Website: lowes
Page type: cart
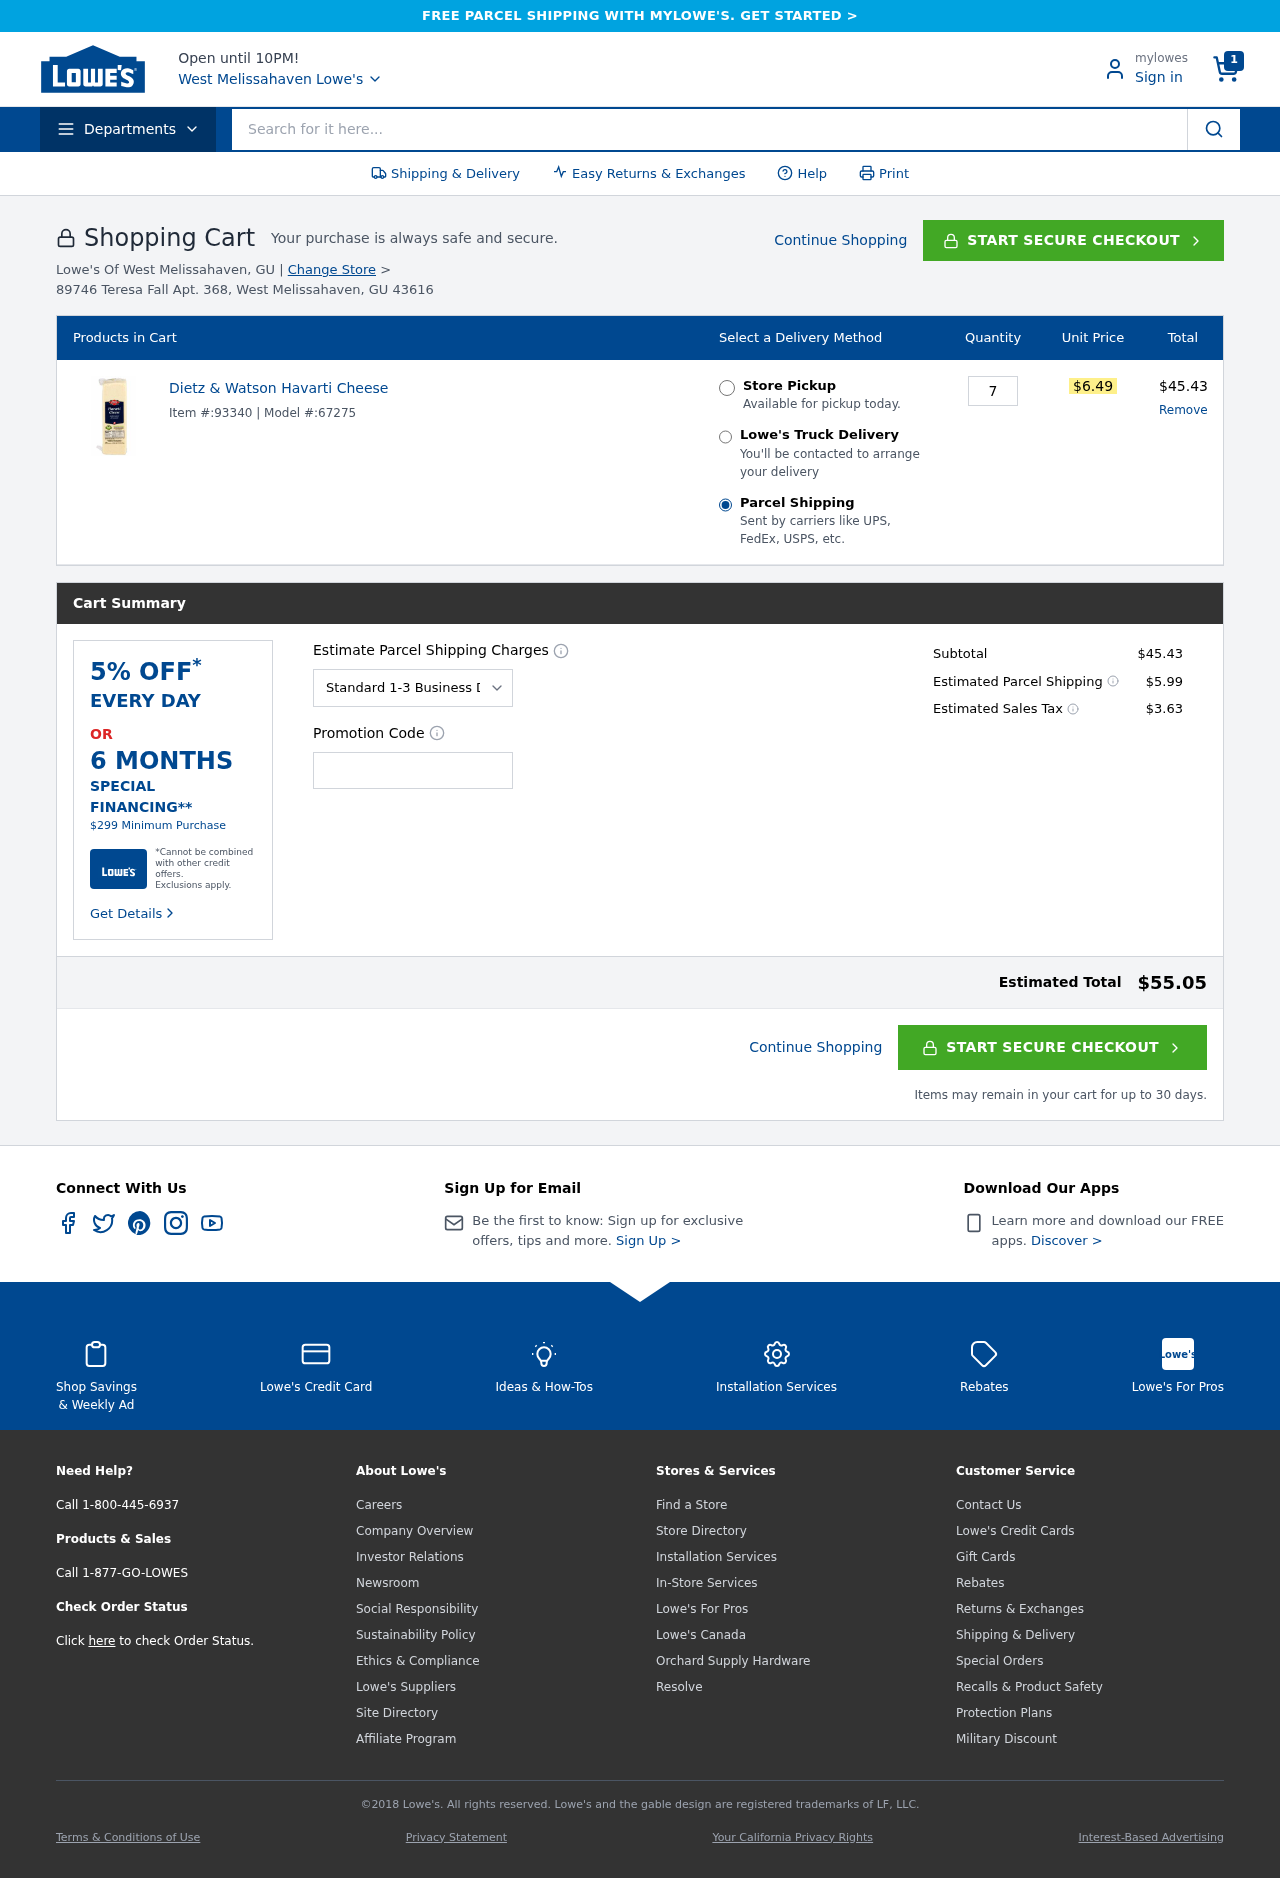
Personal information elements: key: PII_CITY
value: Melissahaven
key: PII_CITY
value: West Melissahaven
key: PII_POSTCODE
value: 43616
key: PII_PROMO_CODE
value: WELCOME53
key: PII_STREET
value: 89746 Teresa Fall Apt. 368
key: PII_STATE_ABBR
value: GU
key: PII_STATE
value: GU
Product elements: key: PRODUCT1_NAME
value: Dietz & Watson Havarti Cheese
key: PRODUCT1_PRICE
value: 6.49
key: PRODUCT1_QUANTITY
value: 7
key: PRODUCT1_MODEL
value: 67275
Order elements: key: ORDER_NUM_ITEMS
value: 1
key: ORDER_ITEM_ID
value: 93340
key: ORDER_LINE_TOTAL
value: $45.43
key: ORDER_SUBTOTAL
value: $45.43
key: ORDER_SHIPPING_COST
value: $5.99
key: ORDER_TAX
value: $3.63
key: ORDER_TOTAL
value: $55.05
Search elements: key: HEADER_SEARCH
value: Search for it here...